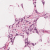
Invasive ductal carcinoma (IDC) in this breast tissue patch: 1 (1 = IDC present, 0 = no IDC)